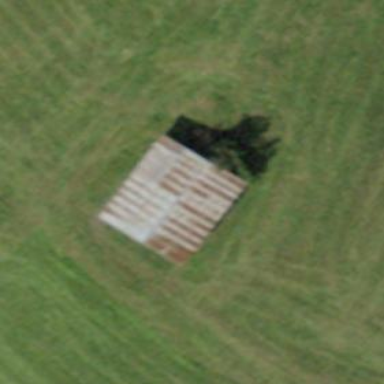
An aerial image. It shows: Barn.